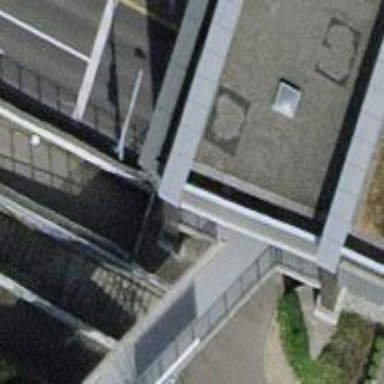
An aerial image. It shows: Asphalt surface leading to parking entrance.